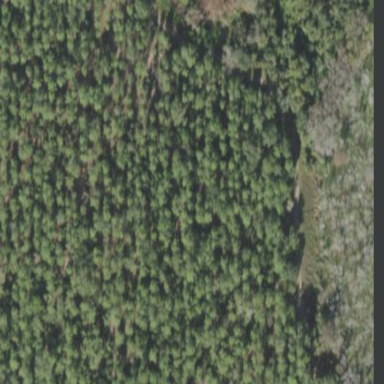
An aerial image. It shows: Forest dominated by needle-leaved trees.